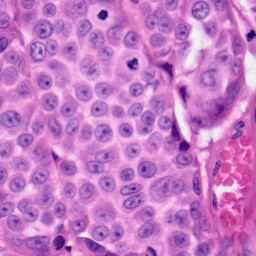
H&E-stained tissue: Skin